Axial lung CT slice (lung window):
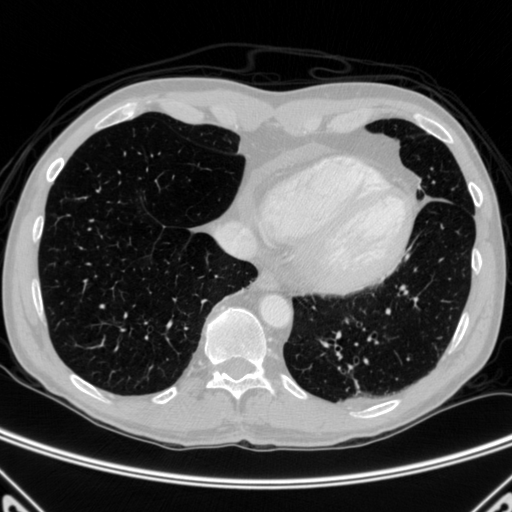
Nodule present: no